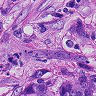
Metastatic tissue present: yes